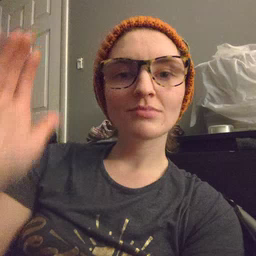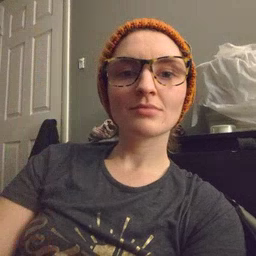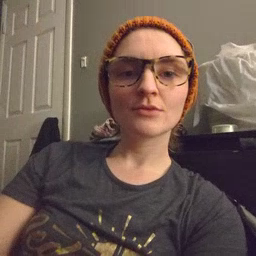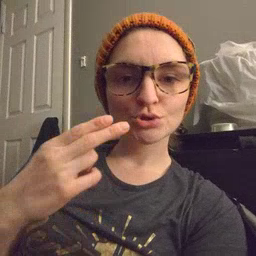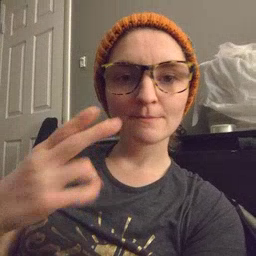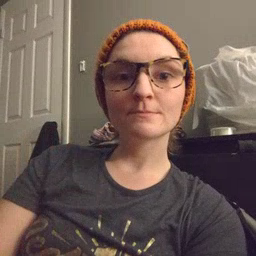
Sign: scissors